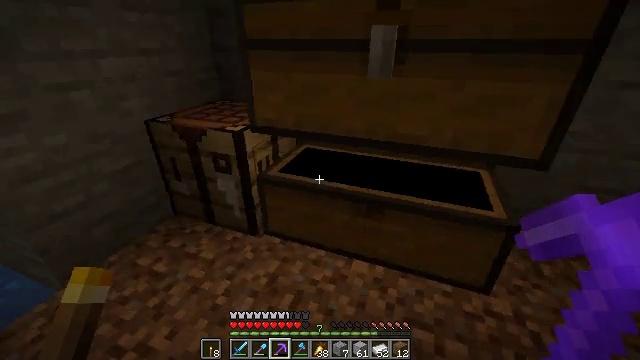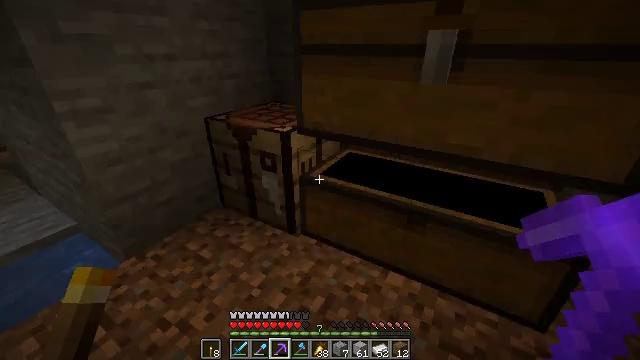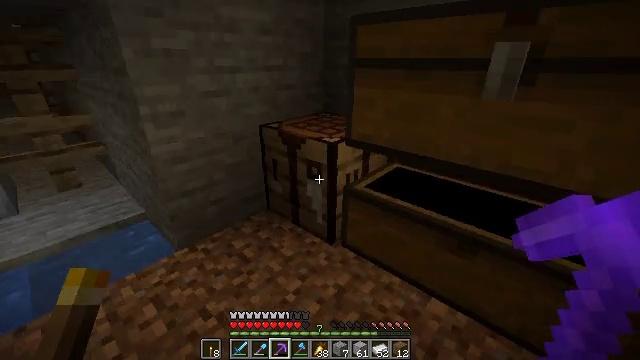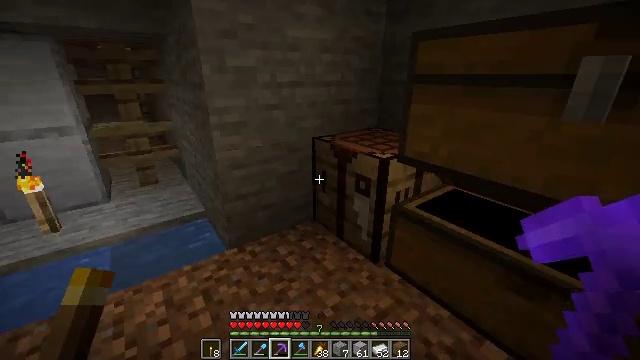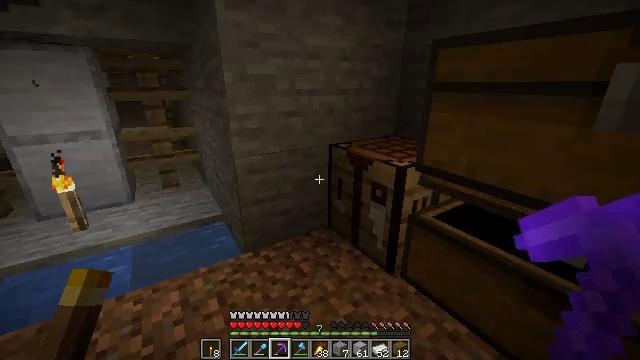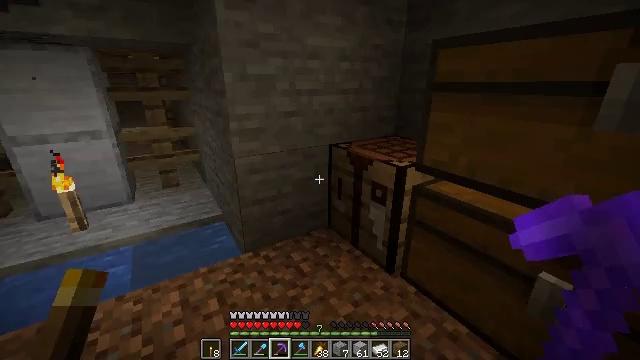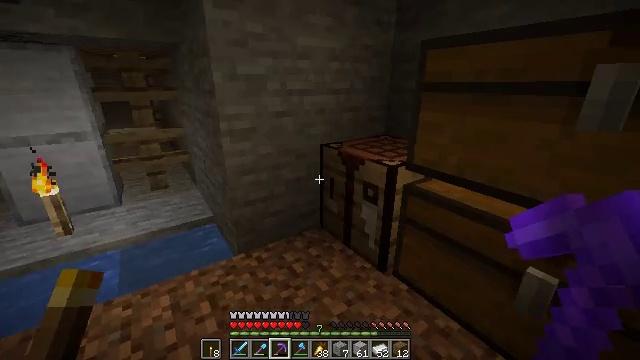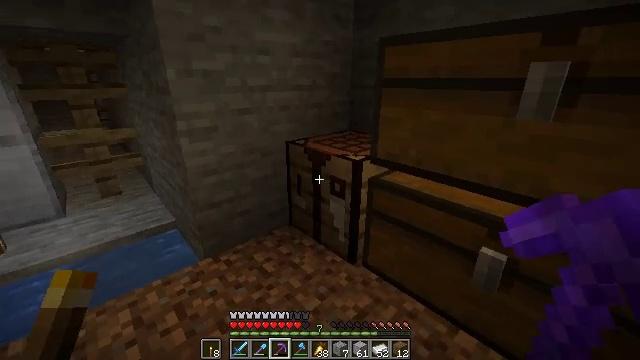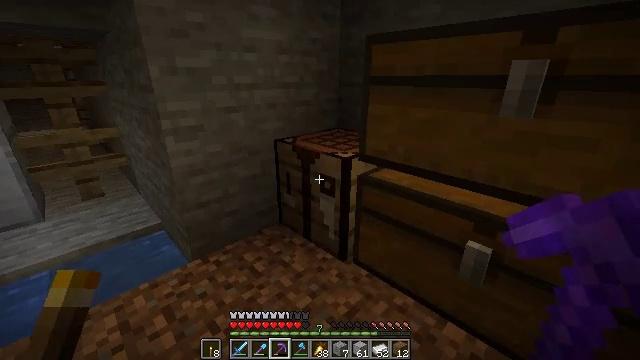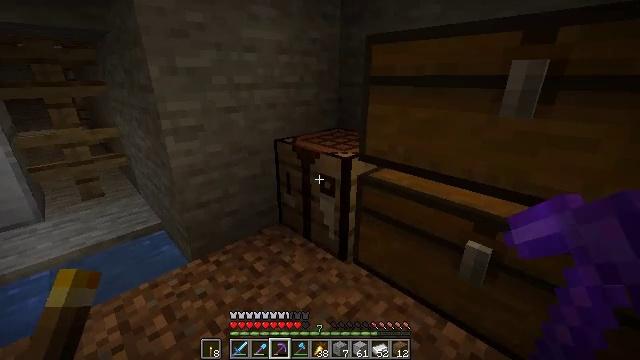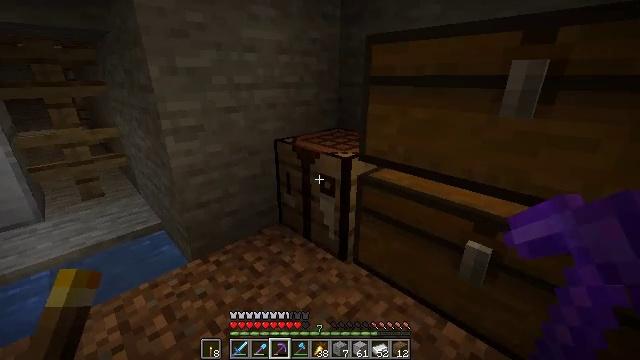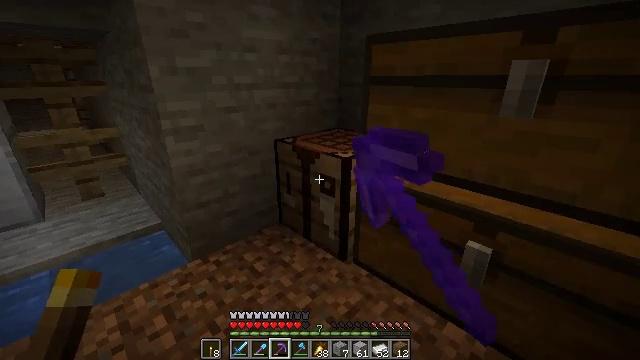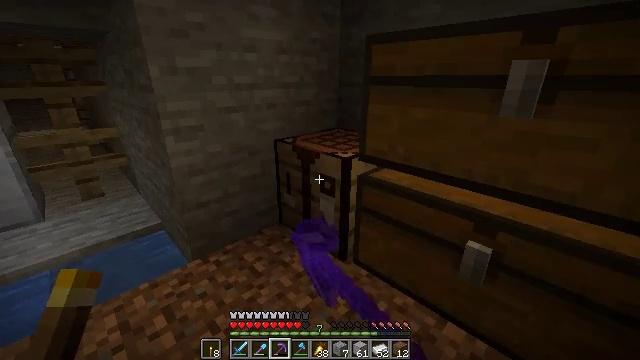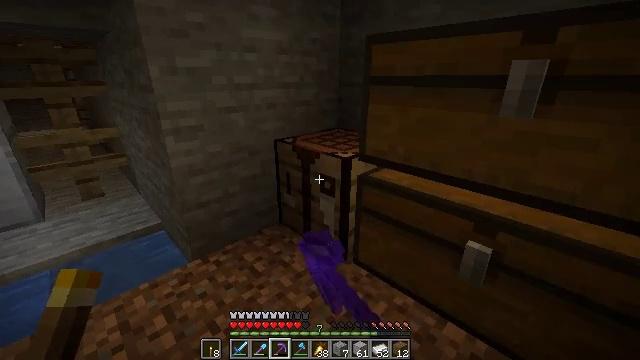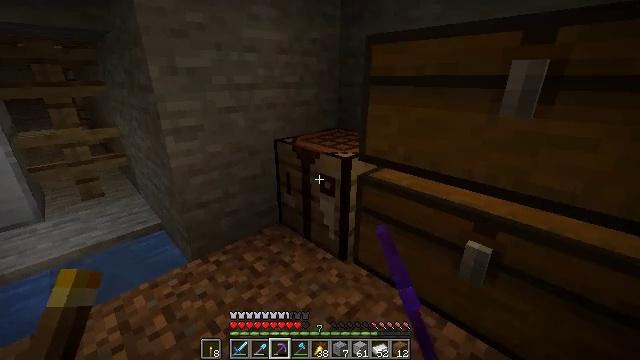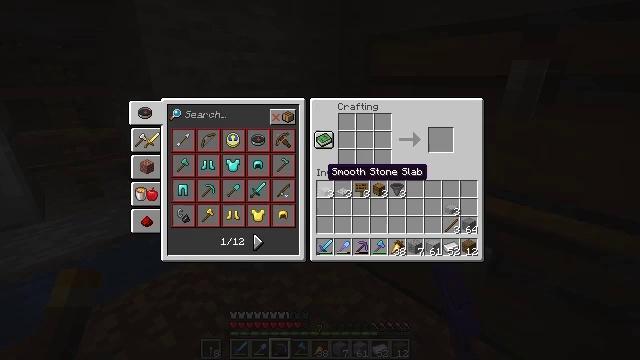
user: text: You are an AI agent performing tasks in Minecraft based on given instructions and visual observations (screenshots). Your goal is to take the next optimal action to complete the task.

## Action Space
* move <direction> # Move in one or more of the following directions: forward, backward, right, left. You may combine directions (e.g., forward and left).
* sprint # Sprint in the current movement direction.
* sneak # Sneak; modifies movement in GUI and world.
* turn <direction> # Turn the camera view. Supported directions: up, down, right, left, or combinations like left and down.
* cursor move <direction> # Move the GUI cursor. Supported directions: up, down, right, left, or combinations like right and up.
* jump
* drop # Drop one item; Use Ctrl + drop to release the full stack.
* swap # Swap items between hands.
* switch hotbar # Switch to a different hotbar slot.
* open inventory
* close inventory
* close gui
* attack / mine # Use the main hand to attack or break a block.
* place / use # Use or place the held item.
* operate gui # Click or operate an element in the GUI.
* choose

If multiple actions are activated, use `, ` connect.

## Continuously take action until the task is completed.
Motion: motion action
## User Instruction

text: craft item andesite wall
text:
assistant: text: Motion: turn left
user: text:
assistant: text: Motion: turn left and up
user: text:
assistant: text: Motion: turn left and up
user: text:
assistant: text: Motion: turn left and up
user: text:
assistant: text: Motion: no_op
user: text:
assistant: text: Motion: turn right
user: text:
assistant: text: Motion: turn right
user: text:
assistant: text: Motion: turn right
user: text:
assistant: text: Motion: no_op
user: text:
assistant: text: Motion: use / place
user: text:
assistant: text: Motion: use / place
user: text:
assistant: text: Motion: use / place
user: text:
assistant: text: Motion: use / place
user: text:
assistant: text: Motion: no_op
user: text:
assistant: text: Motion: no_op
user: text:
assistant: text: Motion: no_op
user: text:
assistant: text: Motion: no_op
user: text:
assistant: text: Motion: no_op
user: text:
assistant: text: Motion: no_op
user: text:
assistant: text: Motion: no_op
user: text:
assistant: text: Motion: no_op
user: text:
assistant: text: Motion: turn left and up
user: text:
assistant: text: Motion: turn left and up
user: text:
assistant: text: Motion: turn left and up
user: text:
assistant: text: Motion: turn left
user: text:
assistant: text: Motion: no_op
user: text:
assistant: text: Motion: no_op
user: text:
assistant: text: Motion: no_op
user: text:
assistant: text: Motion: no_op
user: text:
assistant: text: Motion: no_op